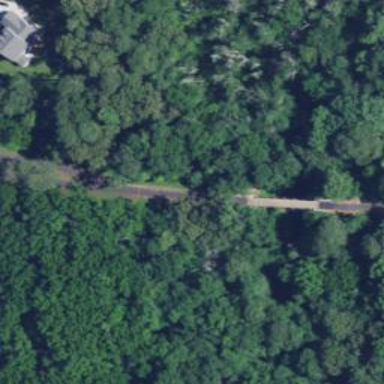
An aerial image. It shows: Asphalt cycleway running alongside abandoned railway track.